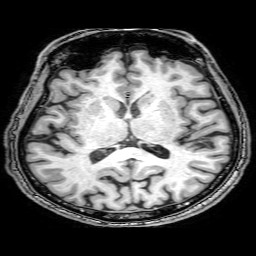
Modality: T1w
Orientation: coronal
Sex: male
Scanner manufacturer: philips
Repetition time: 0.008205 s
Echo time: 0.00377 s